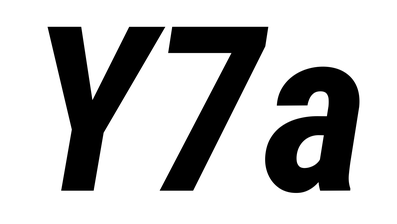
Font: Roboto-Italic_Condensed_Bold_Italic